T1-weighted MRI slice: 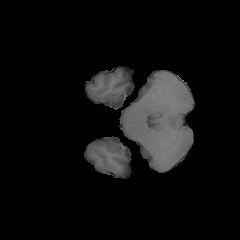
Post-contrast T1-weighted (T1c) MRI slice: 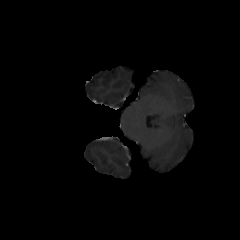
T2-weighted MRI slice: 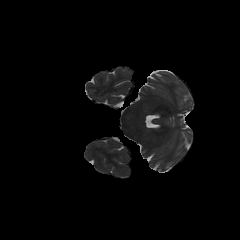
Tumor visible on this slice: no